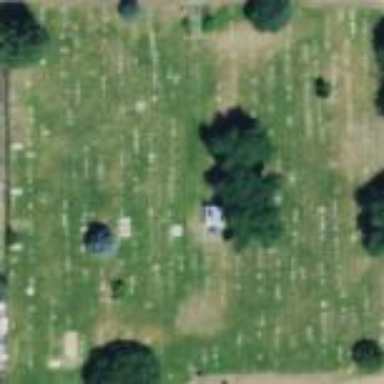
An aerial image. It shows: Cemetery.